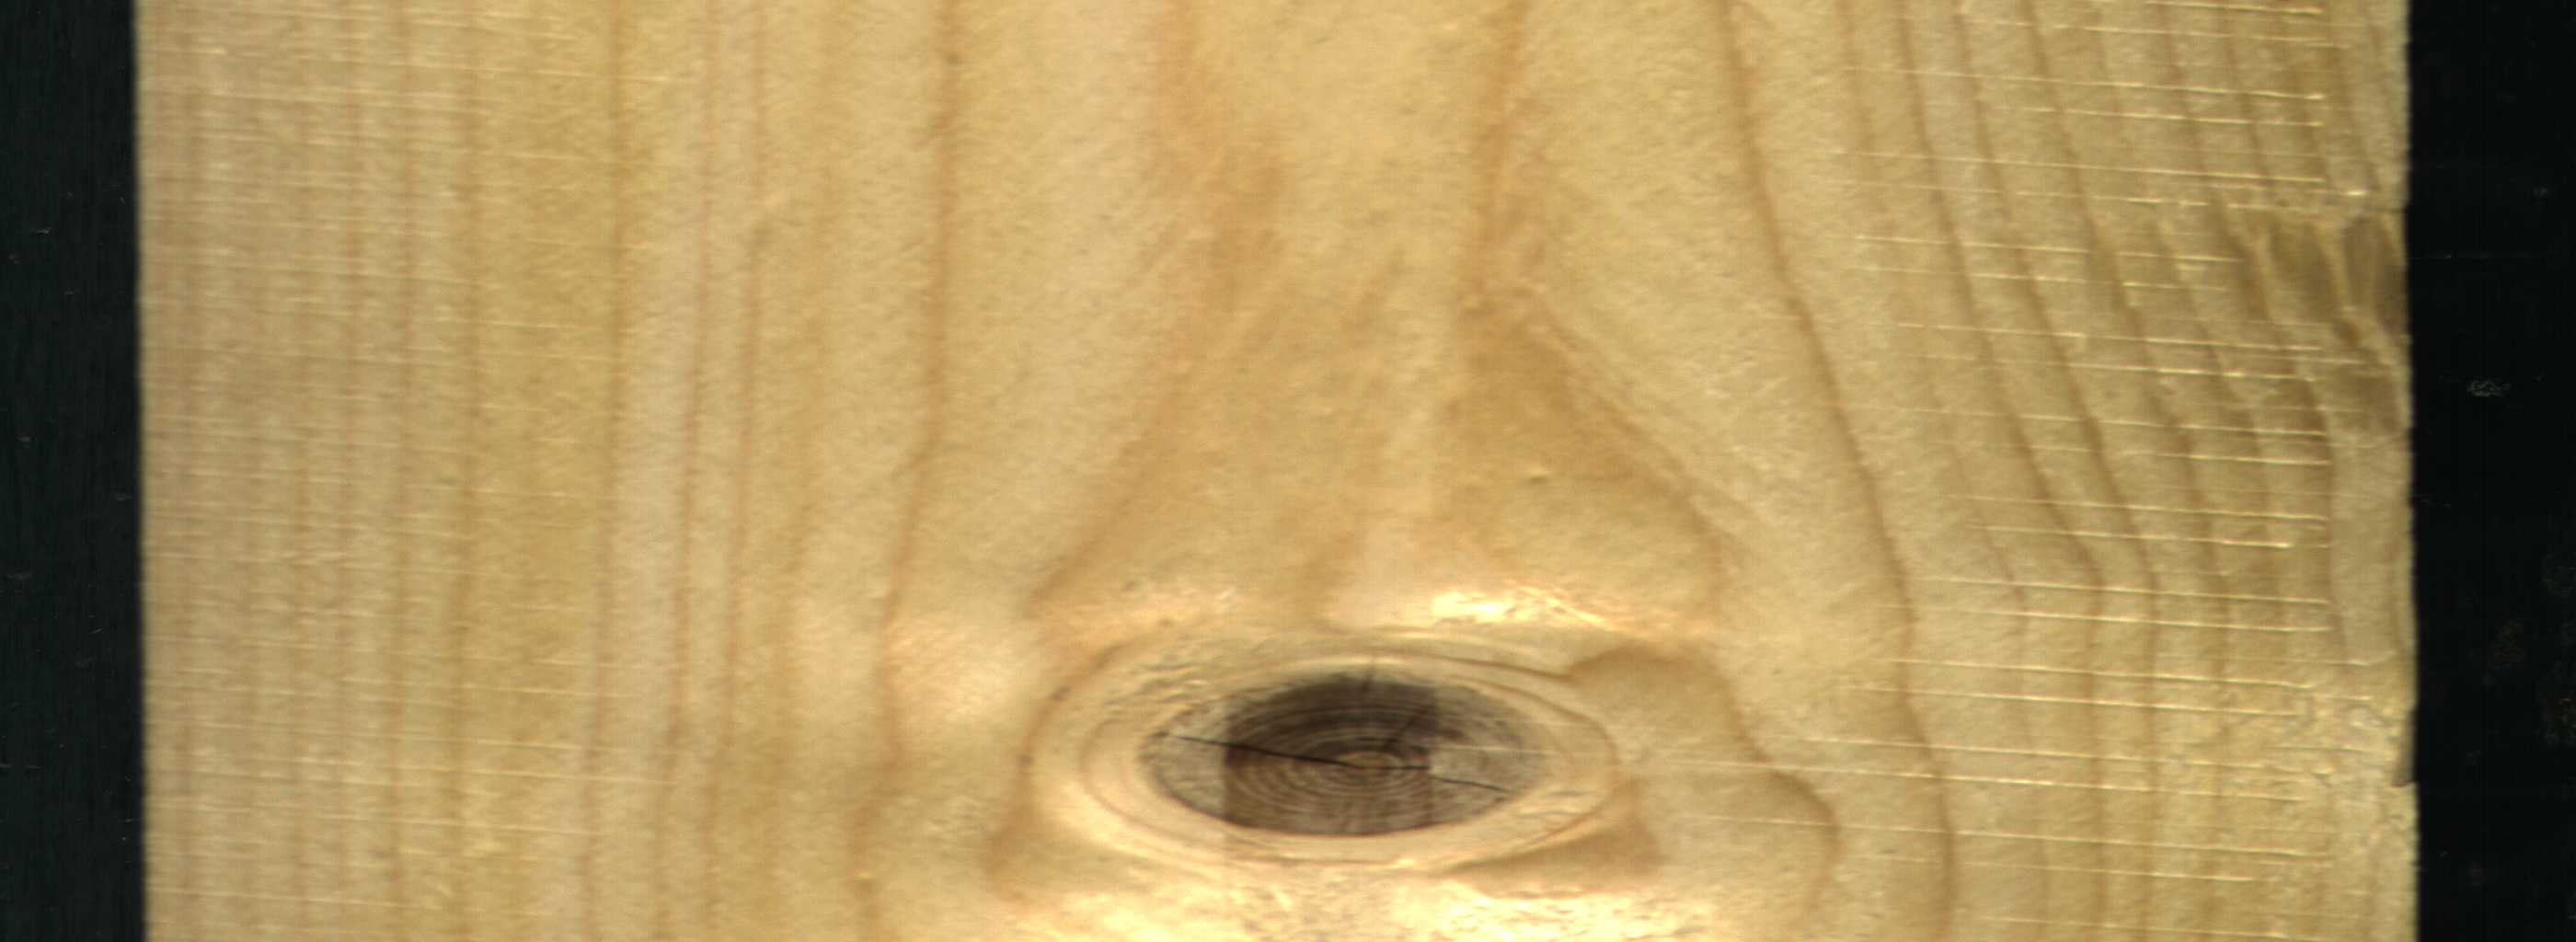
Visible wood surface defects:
knot_with_crack